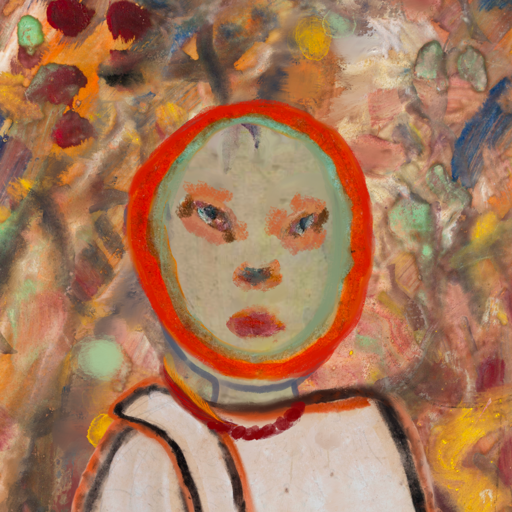
Background: Mother_And_Son_Mother, Head And Neck Front: Hill_Girl, Face Front: Boggyland, Bust: Roy_Bahadur, Hair Front: Sisters, Head Accessory: Blank, Second Necklace: Blank, Necklace: Pipe, Baby: Blank